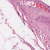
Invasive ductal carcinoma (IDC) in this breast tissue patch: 0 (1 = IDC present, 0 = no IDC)